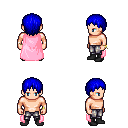
a pixel art fantasy rpg character, male body template, human, light skin, pink cape, metal pants, blue plain hairstyle, bracelets, black shoes, four views (front, back, left, right), 2x2 character sprite sheet, small pixel art, hard edges, no anti-aliasing